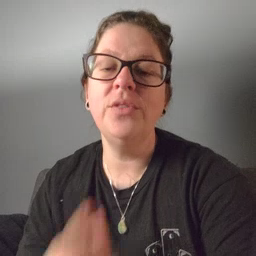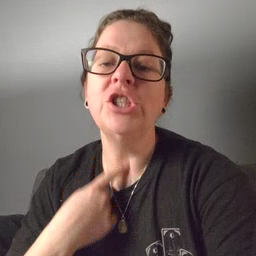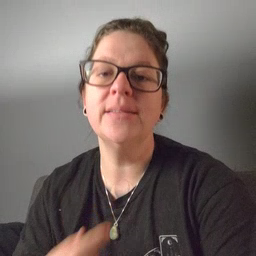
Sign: thirsty